Interaction volume radius: 10 \u00c5
Interaction volume height: 10 \u00c5
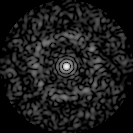
Disorder parameter: 0.8309